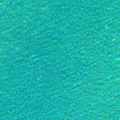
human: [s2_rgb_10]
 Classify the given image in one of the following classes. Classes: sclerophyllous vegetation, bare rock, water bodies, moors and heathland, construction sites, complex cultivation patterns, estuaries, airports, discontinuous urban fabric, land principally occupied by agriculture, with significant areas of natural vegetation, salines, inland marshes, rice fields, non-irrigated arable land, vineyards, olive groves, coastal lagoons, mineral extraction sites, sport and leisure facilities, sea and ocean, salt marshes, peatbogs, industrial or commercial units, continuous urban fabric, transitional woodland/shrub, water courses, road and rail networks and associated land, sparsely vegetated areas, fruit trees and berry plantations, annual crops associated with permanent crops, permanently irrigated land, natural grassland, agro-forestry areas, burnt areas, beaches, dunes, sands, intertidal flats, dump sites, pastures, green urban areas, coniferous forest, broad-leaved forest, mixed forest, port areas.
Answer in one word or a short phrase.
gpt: sea and ocean